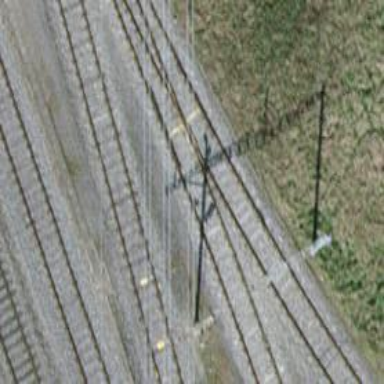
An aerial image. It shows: Railway siding with one electrified track and contact line for powering the train.